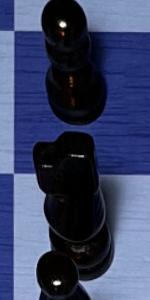
Label: Knight_Black